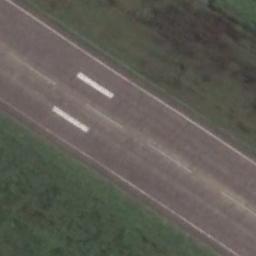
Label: runway